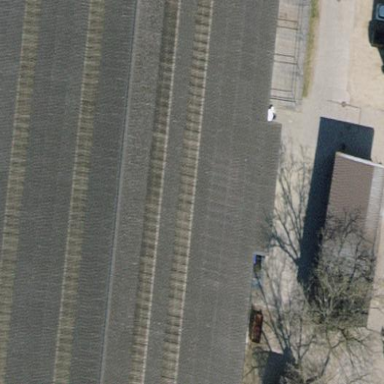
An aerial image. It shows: Barn.